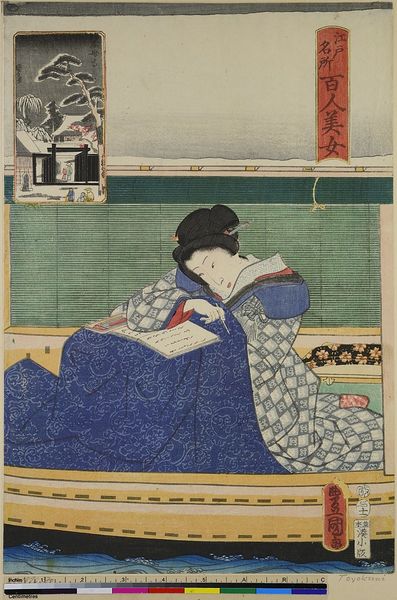
Titel: Mokubo-ji, aus der Serie: 100 Schönheiten in berühmten Orten in Edo
Künstler: Utagawa Kunisada
Standort: Hamburg
Institution: Museum für Kunst und Gewerbe Hamburg
Schlagwörter: baum, blau, gemälde, hand, umhang, gelb, grün, frau, grau, kleid, zeichnung, zimmer, rot, karo, teppich, wand, bild, gewand, mantel, decke, boot, holzschnitt, schrift, kutter, lesen, bett, chinesin, schriftzeichen, buch, geisha, druckgraphik, druckgrafik, text, buchstaben, stift, china, schreiben, bambus, tempel, zeit, wandbild, farbholzschnitt, schreibgerät, kimono, edo, reproduktionen, druckerzeugnisse, stft, heiligtümer, tätigkeit, ukiyo